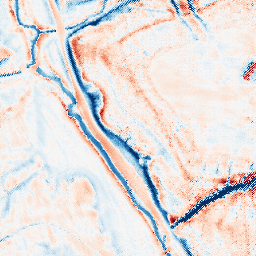
Category: edge_preserving
Decomposition family: bilateral
Decomposition parameters: d: 21
sigma_color: 150
sigma_space: 50
Upsampling method: regularized
Upsampling parameters: scale: 4
lambda_reg: 0.1
Upsampling scale: 4